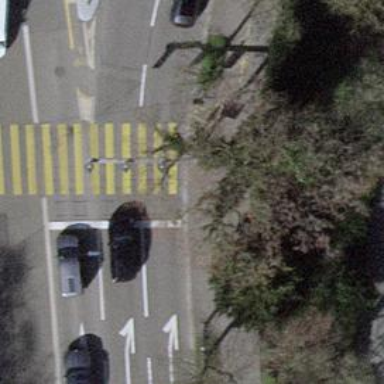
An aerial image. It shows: Kerb serving as barrier.